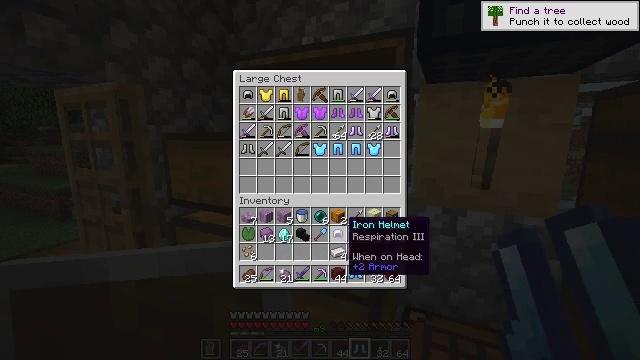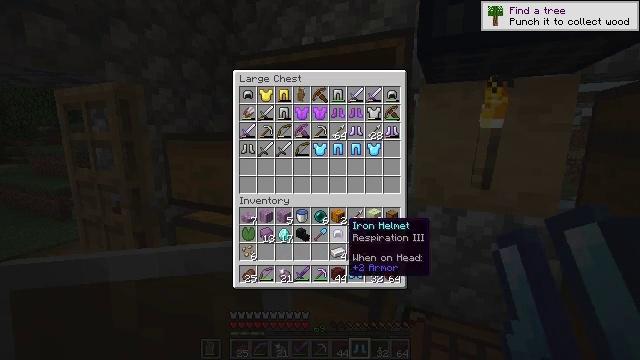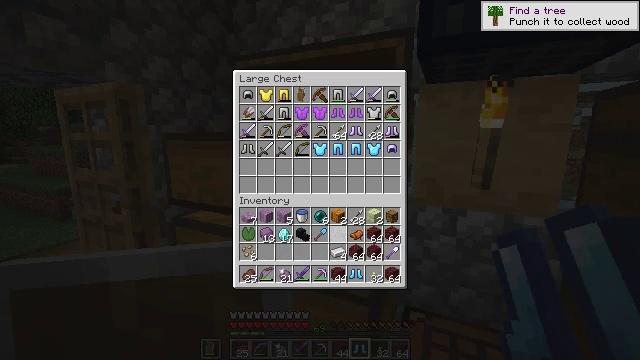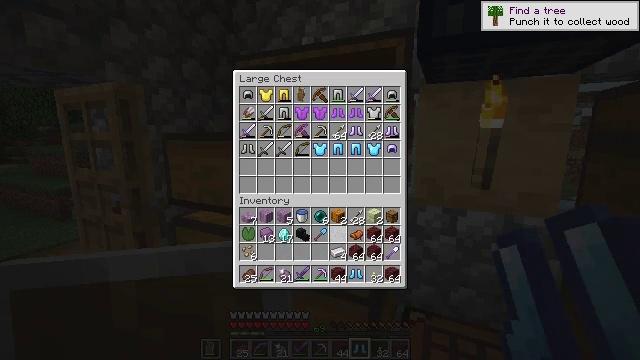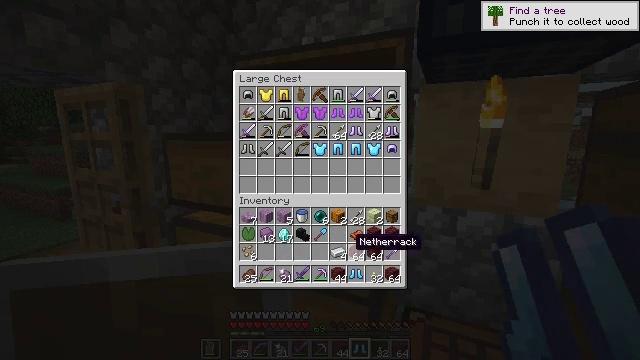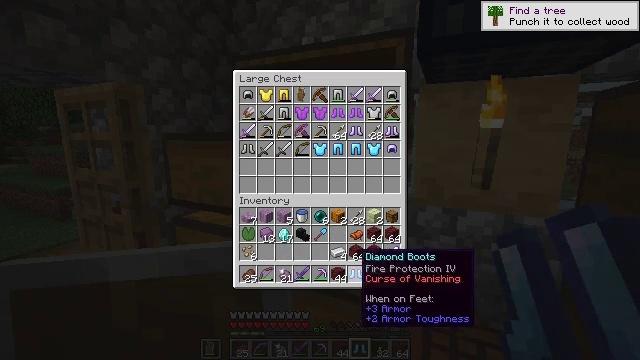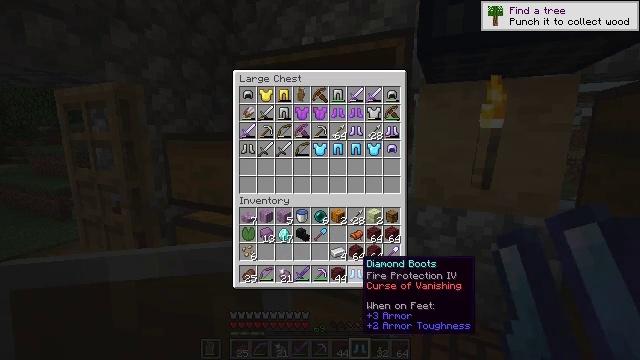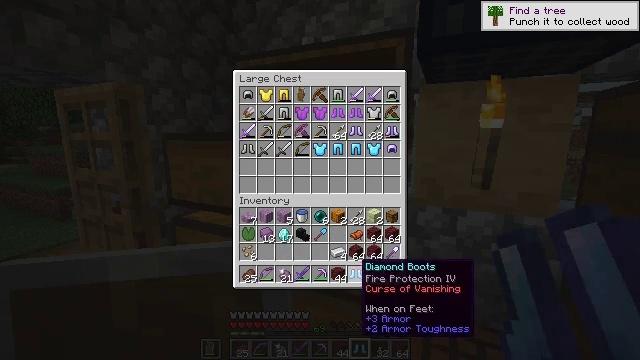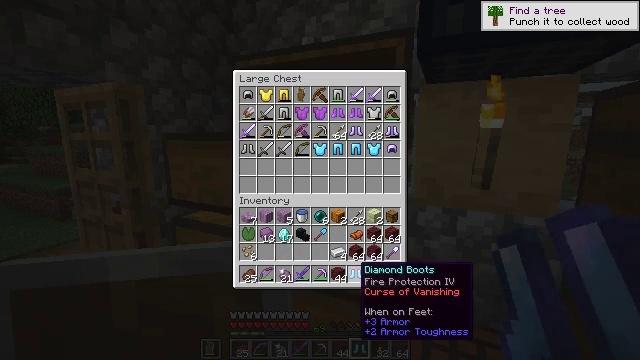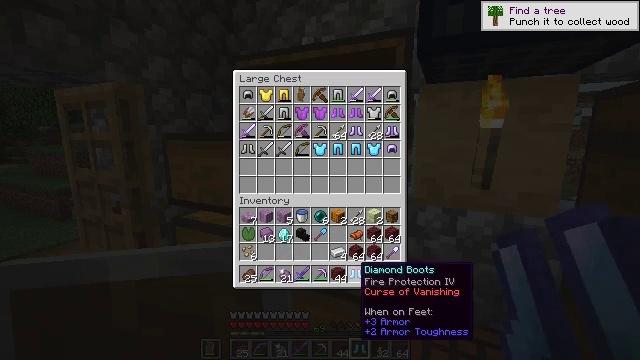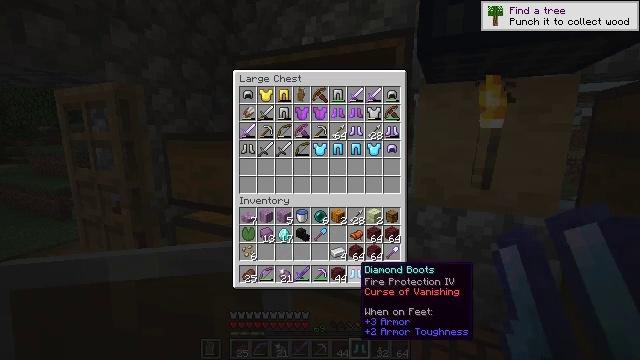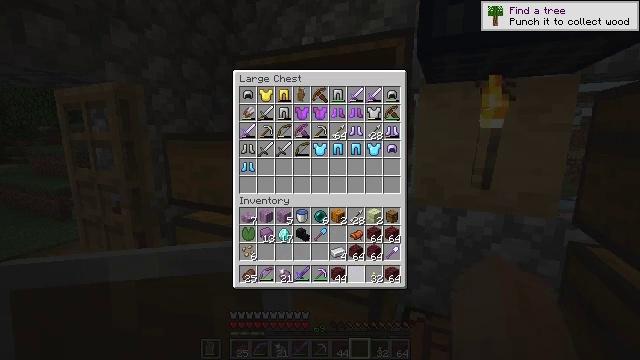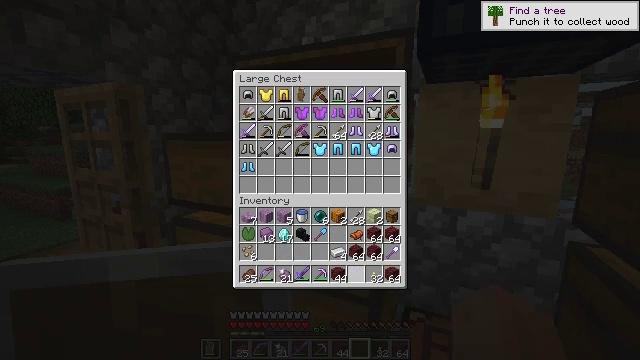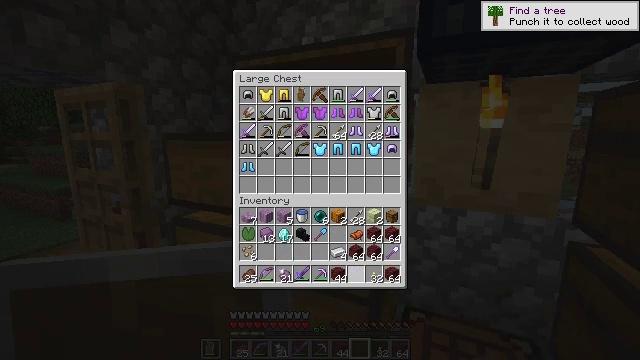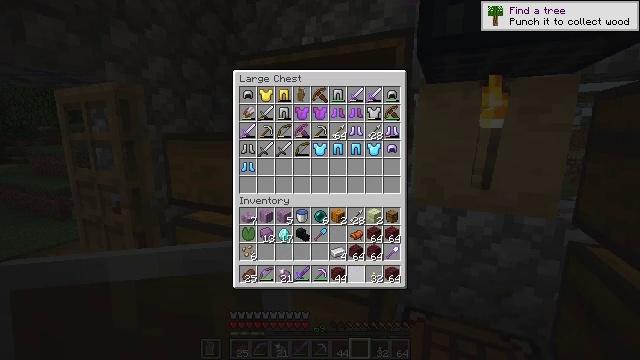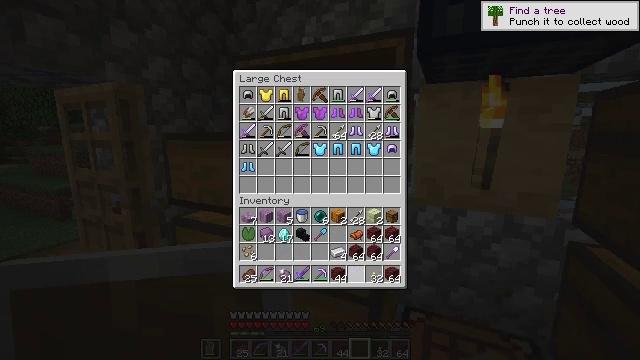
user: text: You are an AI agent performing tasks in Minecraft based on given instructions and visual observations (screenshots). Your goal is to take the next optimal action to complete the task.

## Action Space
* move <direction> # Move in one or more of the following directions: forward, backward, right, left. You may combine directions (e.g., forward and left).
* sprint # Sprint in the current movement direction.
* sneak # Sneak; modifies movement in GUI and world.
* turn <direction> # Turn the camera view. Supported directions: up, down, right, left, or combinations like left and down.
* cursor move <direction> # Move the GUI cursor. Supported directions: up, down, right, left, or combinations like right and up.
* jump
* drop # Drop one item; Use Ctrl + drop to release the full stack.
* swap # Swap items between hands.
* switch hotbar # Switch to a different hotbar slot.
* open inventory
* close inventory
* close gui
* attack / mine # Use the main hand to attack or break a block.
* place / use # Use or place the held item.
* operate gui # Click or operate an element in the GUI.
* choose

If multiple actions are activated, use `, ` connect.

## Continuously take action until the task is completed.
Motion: motion action
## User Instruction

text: Crafting a shulker box will help with your storage needs.
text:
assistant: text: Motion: sneak
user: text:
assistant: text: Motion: sneak, use / place
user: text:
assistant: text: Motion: sneak, use / place
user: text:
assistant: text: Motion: sneak, turn right and down
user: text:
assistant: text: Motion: sneak, turn down
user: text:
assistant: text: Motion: sneak, turn down
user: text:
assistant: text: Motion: sneak
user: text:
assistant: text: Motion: sneak
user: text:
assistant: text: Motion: sneak
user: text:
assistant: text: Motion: sneak
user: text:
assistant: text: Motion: sneak, use / place
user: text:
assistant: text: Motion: sneak, use / place
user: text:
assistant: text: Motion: sneak
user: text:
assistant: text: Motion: sneak
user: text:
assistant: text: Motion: sneak
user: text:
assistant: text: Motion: sneak
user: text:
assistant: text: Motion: sneak
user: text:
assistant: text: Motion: sneak
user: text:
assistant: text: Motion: sneak, turn left and up
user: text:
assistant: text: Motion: sneak
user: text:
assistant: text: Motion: sneak
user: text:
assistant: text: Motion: sneak, turn right
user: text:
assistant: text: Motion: sneak
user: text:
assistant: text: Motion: sneak
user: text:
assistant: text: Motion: sneak
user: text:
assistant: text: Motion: sneak
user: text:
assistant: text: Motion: sneak
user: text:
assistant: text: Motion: sneak
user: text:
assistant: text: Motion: sneak
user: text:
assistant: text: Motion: sneak